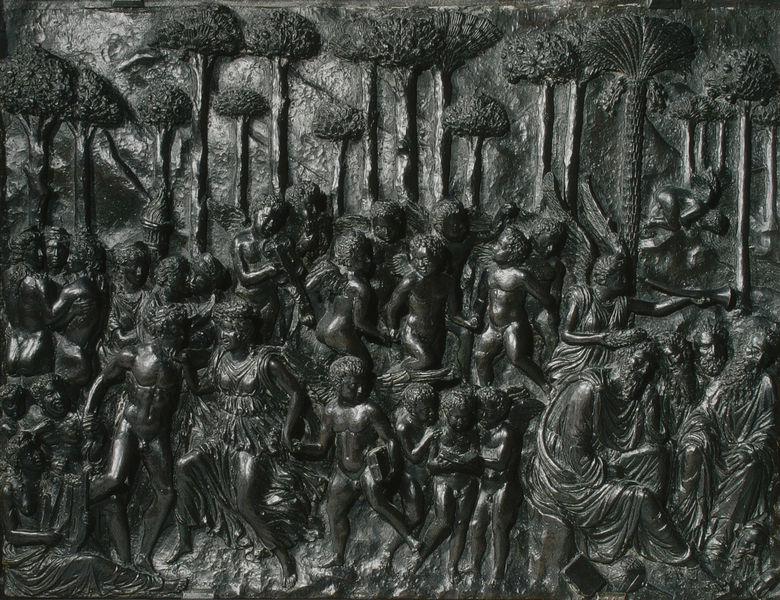
Titel: Grabmal della Torre - Das Leben im Elysium
Künstler: Andrea Riccio
Standort: Paris
Institution: Musée du Louvre
Schlagwörter: akt, baum, berg, dunkel, feuer, flügel, gruppe, himmel, körper, mann, nackt, akte, baumstämme, bäume, fluss, frauen, landschaft, menschen, sitzen, ufer, ausschnitt, bewegung, brust, busen, frau, kleider, männer, schwarz, tür, fest, masse, menge, tanz, bart, bärte, feier, alte, falten, kleidung, mensch, stein, steine, gelehrte, horn, instrument, erde, natur, stamm, boden, gewand, haare, stoff, drei, gewänder, kind, instrumente, musik, musiker, tanzen, locken, renaissance, wald, kinder, engel, putto, skulptur, beine, relief, italien, alter mann, jungen, knaben, berge, stämme, detail, glanz, musizieren, metall, palme, tiefe, bildhauerei, bronze, faltenwurf, nackte, plastik, junge, baumkrone, baumkronen, tor, leiber, paradies, eisen, alter, antike, knabe, buch, denken, lichtung, plastisch, volk, mythologie, antik, griechen, plastizität, bacchus, toga, lust, siena, florenz, griechenland, hain, palmen, pinien, kränze, pinie, reigen, posaune, putten, guss, putti, fackel, greise, pisa, römisch, bronzeguss, togen, trompete, fackeln, musikinstrumente, alte männer, ölberg, reflief, halbrelief, philosophen, klarinette, fussbad, cherubin, walf, bronzerelief, metallrelief, engal, metallguss, posaune trompete, antike szene, 1550, brunze, reliefo sciacciato, püalem, fakcel